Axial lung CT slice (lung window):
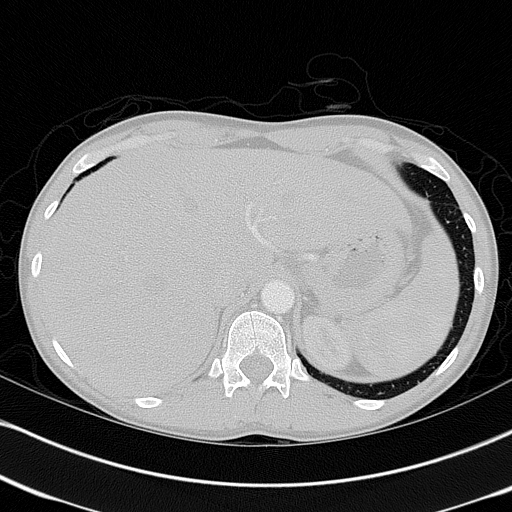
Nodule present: no